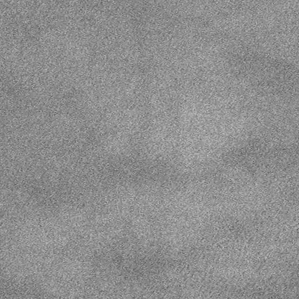
Label: frost